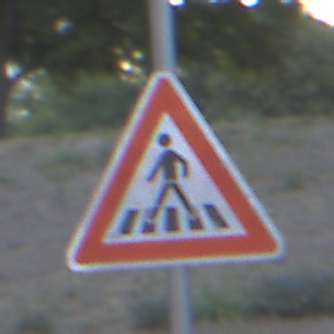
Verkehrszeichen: FussgaengerueberwegRechts
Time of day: SunriseSunset
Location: Outdoor (Urban)
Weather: Clear
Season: NotSpecified
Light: Natural